Interaction volume radius: 10 \u00c5
Interaction volume height: 35 \u00c5
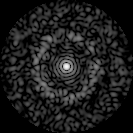
Disorder parameter: 0.8365